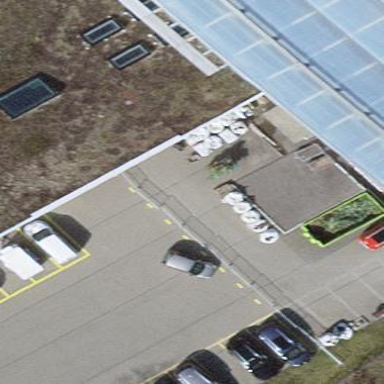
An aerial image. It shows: View of roof of building.